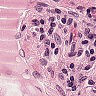
Metastatic tissue present: no